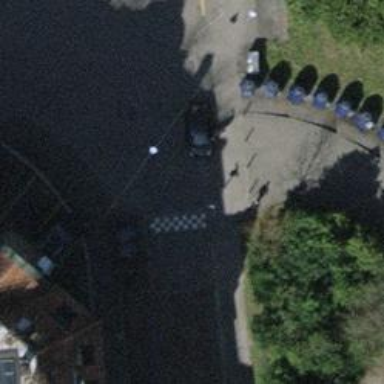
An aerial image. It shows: Bollard barrier.